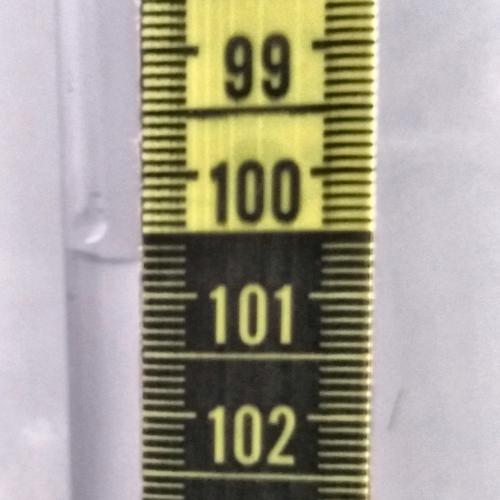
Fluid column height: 100.7 cm